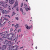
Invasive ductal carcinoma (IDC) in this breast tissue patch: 1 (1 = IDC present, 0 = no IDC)